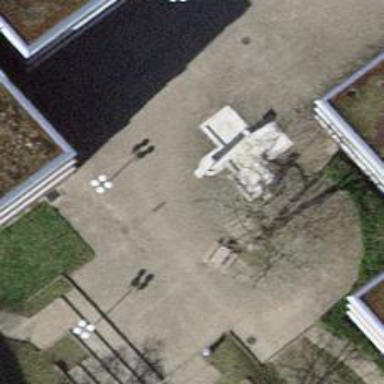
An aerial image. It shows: Beautiful fountain.